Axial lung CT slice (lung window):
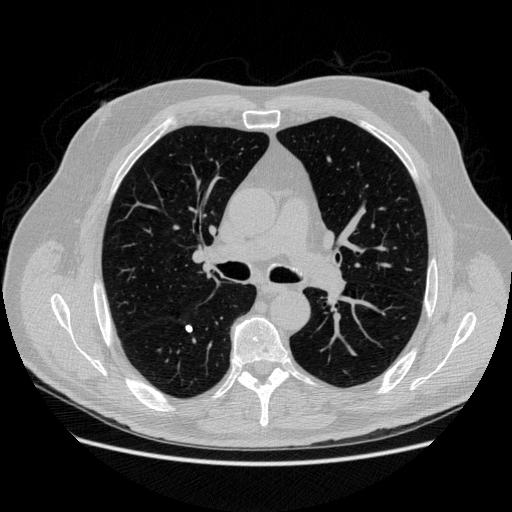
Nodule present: yes
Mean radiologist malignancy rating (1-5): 1